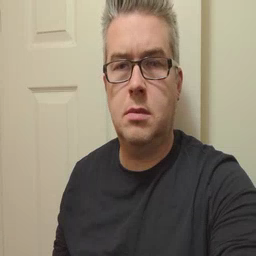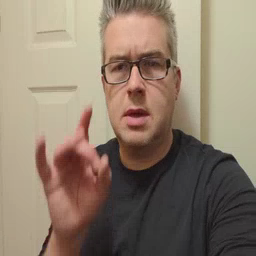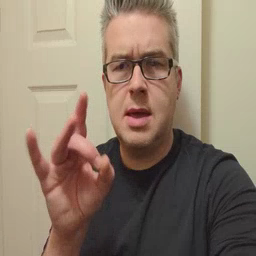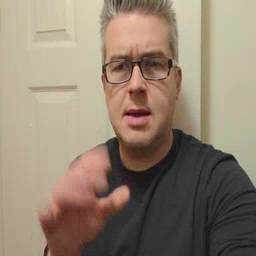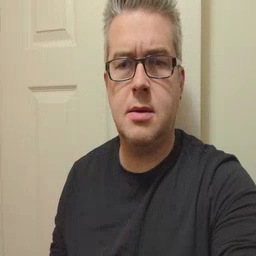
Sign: hate